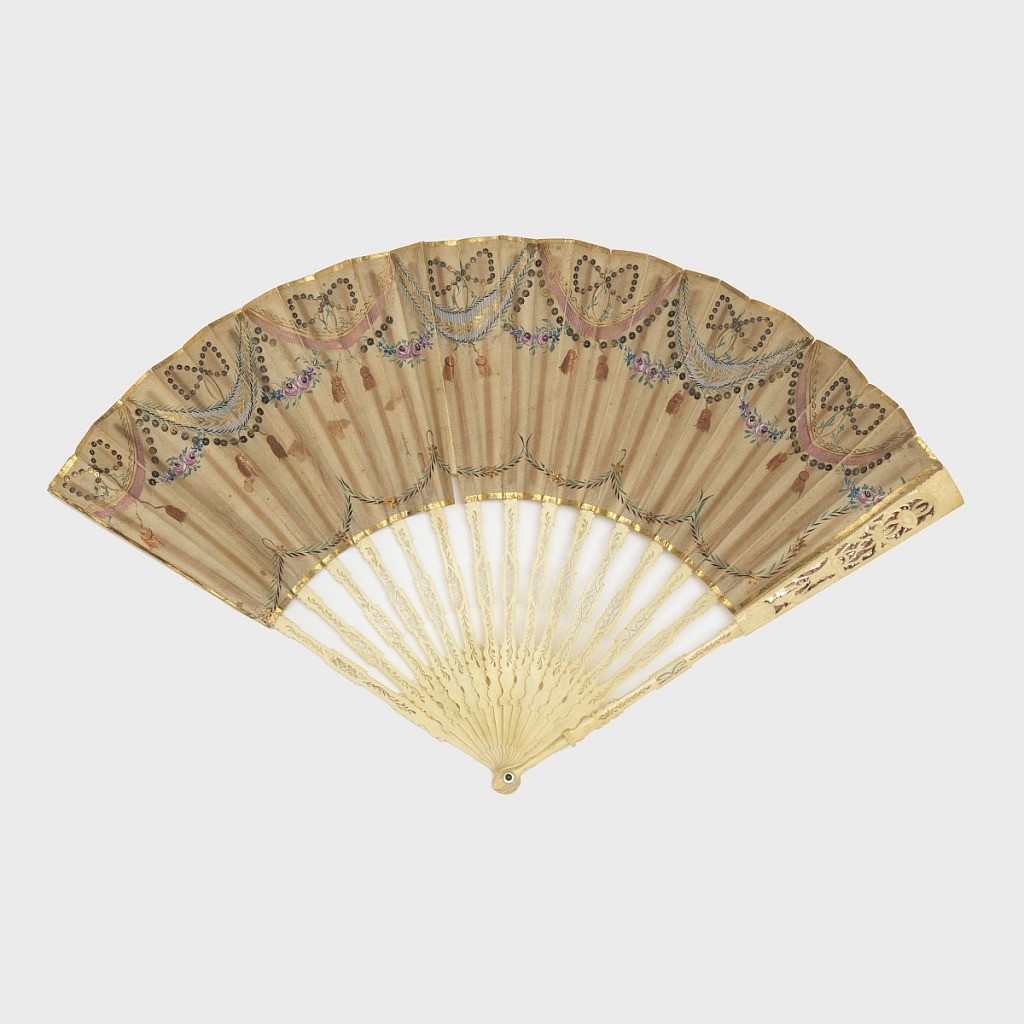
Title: Folding fan and case
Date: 1790–1800
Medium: Painted paper leaf with applied sequins, carved and pierced bone sticks
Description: Folding fan with carved and pierced bone sticks. Paper leaf is painted in gouache on the obverse with swags in blue, green and pink with gilt and sequins. The reverse is painted with small sprays of flowers.